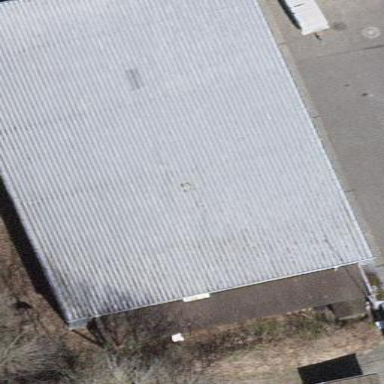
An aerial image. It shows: Building that is hangar at the airport.